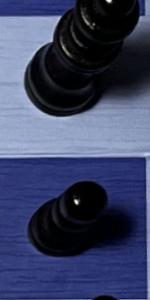
Label: Pawn_Black